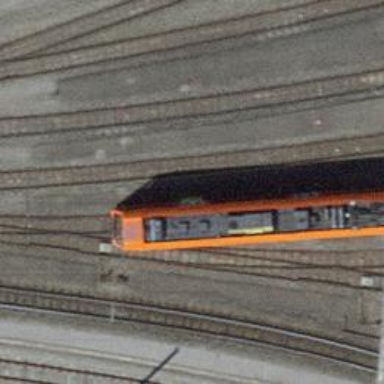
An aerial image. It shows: Narrow-gauge railway with electrified tracks using contact line. Located in service yard with one track.